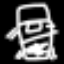
Label: bed